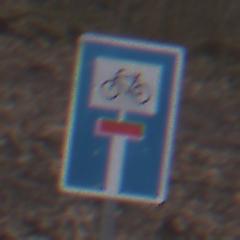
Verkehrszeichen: SackgasseRadverkehrDurchlaessig
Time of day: MorningAfternoon
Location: Outdoor (Nature)
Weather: Overcast
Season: Autumn
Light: Natural